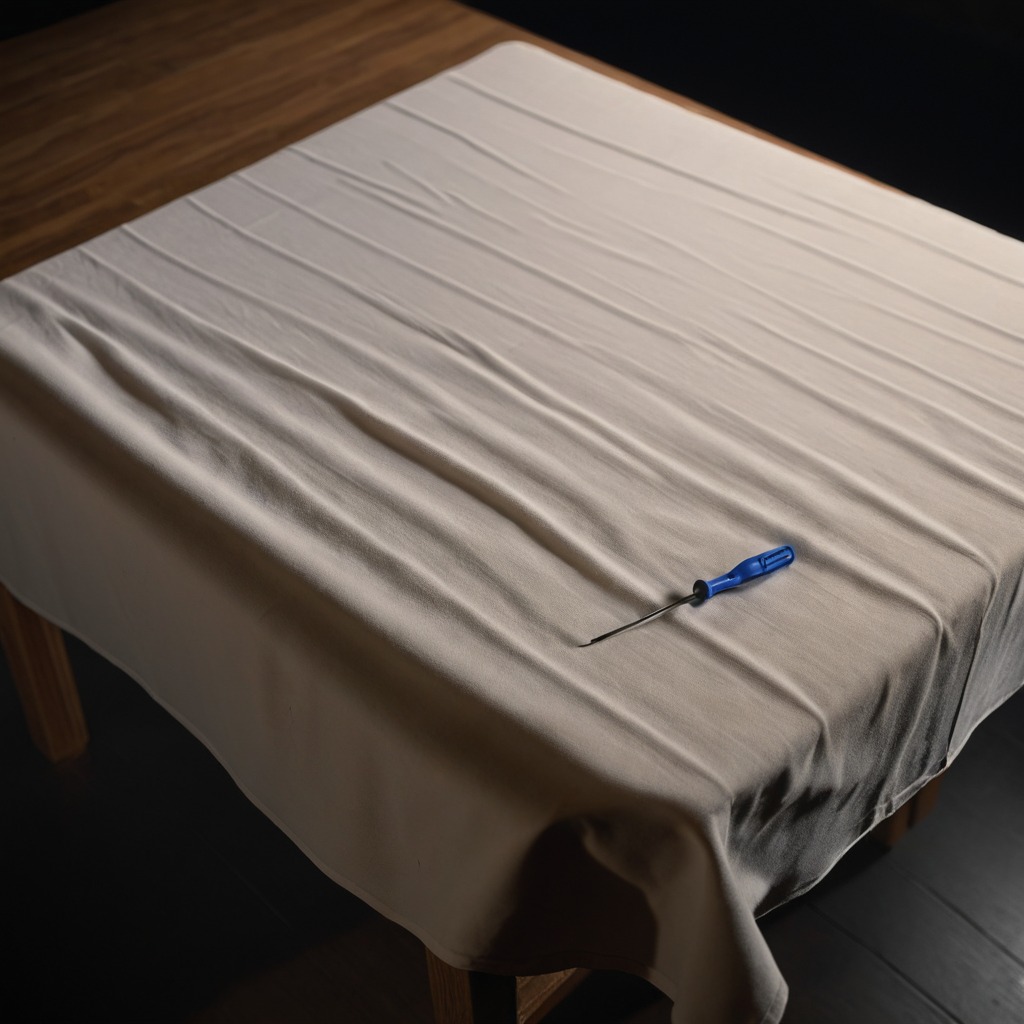
A screwdriver is lying on the wooden table.